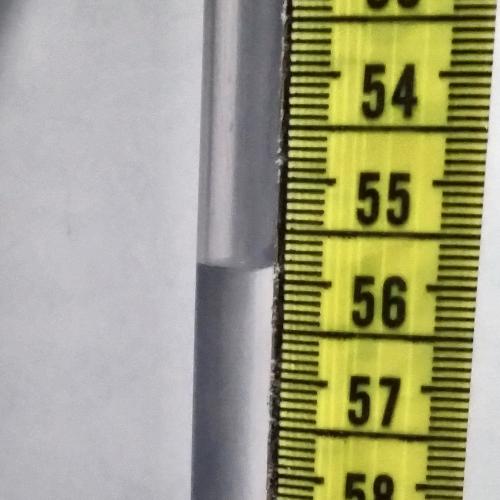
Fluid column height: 55.8 cm